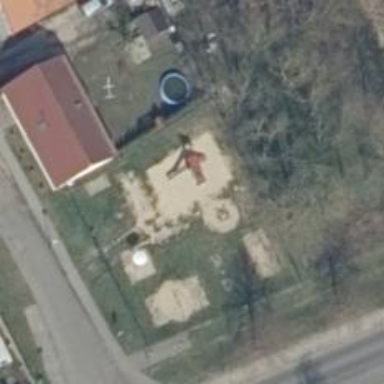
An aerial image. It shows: Playground area for leisure activities on the land.